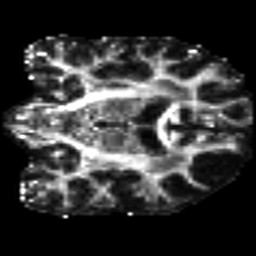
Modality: FA
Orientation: coronal
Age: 40
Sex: male
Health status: ill
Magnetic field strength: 3 T
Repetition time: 9 s
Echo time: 0.093 s